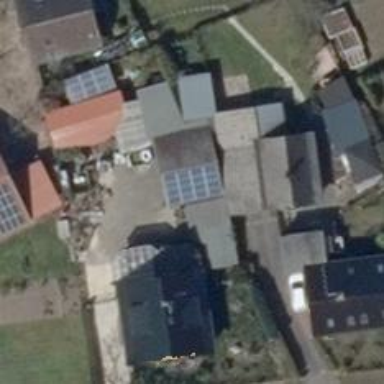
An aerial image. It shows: Small solar photovoltaic panel used as generator to produce electricity.